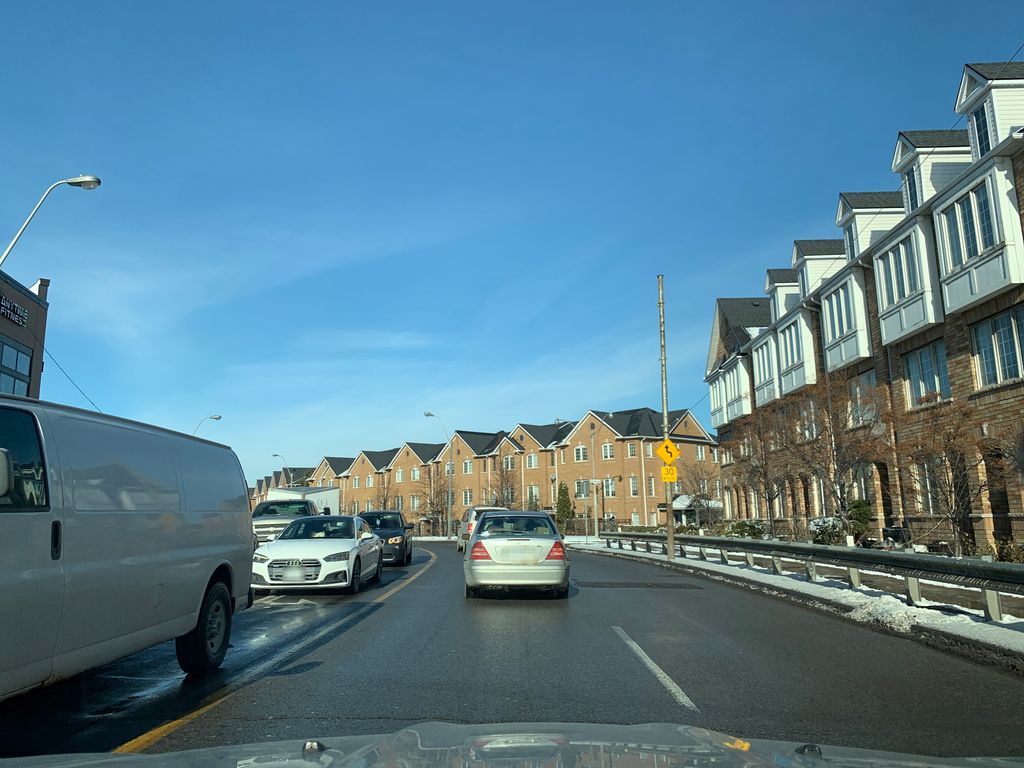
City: toronto